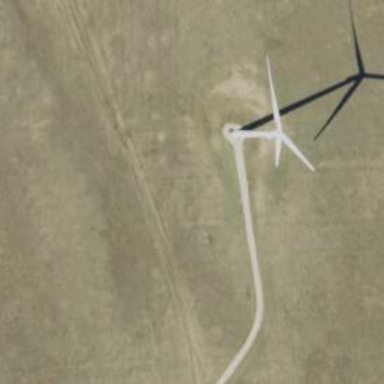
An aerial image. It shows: Wind generator with horizontal axis. The generator is wind turbine.